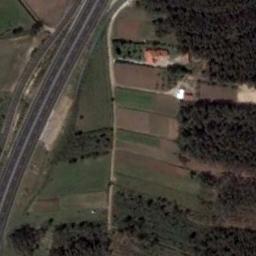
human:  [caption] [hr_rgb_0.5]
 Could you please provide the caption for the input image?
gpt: There is a red house in the open space between the terraces .

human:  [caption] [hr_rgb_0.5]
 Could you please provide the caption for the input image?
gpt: The bare and green terrace is next to some trees .

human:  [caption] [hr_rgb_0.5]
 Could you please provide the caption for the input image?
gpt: The green plants are on the terrace .

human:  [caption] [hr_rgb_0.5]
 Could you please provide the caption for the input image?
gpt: A large patch of brown and green mixed terraces next to a house and a road .

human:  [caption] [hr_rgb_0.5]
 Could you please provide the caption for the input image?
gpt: There are many green trees beside the terraces .